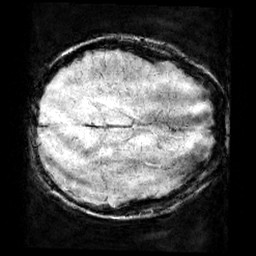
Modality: minIP
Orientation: axial
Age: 10
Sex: male
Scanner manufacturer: siemens
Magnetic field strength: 3 T
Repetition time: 0.027 s
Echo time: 0.02 s